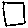
Label: square